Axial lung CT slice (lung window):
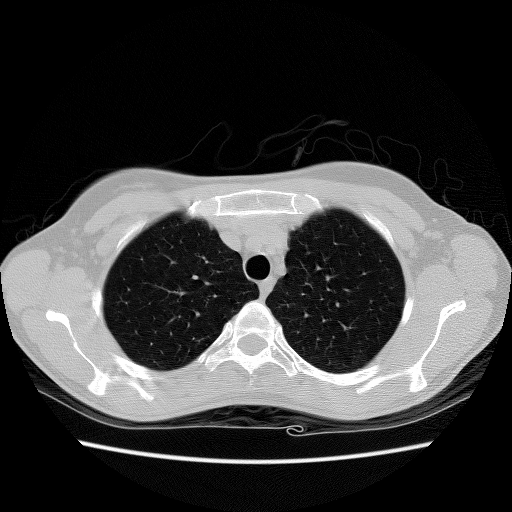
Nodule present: no